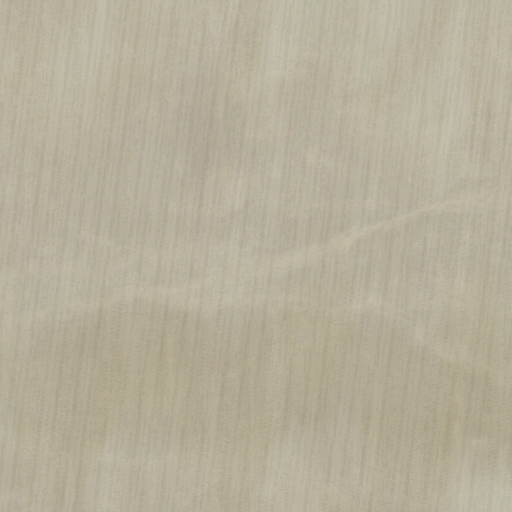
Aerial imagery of valley in Montana named Nutt Coulee containing only cultivated crops